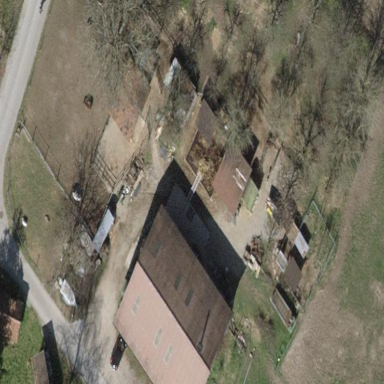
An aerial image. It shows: Farm with farmyard.